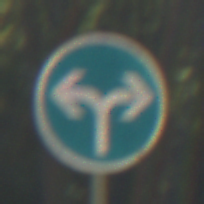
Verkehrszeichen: VorgeschriebeneFahrtrichtungRechtsOderLinks
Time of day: Midday
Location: Outdoor (RoadRail)
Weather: Clear
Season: NotSpecified
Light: Natural